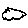
Label: cloud